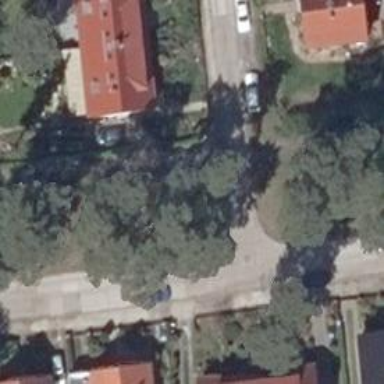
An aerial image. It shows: Residential road with concrete plates surface.